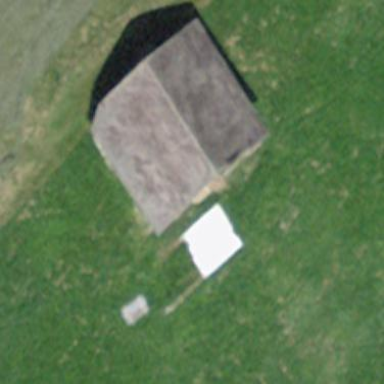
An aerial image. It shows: Barn.